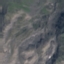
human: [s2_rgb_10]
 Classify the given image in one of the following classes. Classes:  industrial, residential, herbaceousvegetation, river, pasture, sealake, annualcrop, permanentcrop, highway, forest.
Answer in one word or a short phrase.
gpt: HerbaceousVegetation